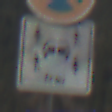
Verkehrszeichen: CarsharingfahrzeugeFrei
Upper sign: AbsolutesHalteverbot
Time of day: MorningAfternoon
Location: Outdoor (Nature)
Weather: PartlyCloudy
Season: NotSpecified
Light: Natural